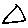
Label: triangle